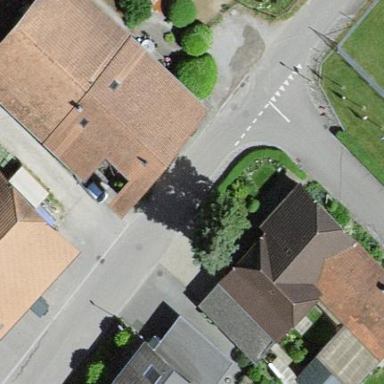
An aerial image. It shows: Residential building.